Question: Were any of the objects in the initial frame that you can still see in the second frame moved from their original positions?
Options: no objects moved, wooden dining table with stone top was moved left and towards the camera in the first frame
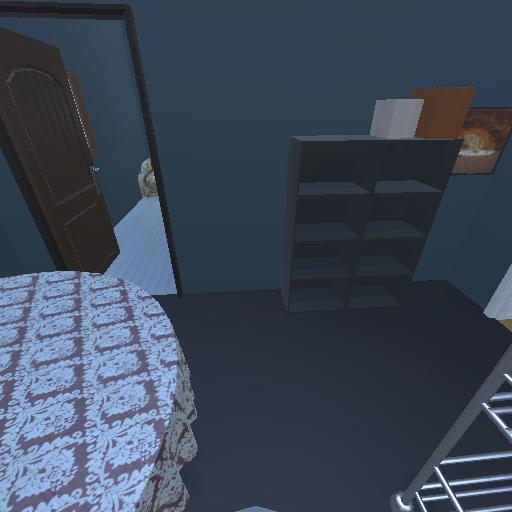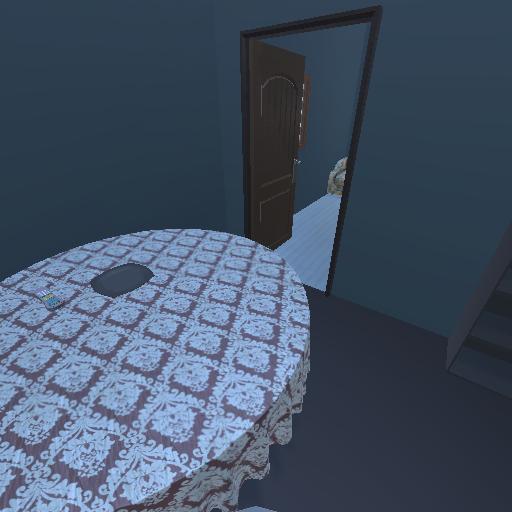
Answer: no objects moved